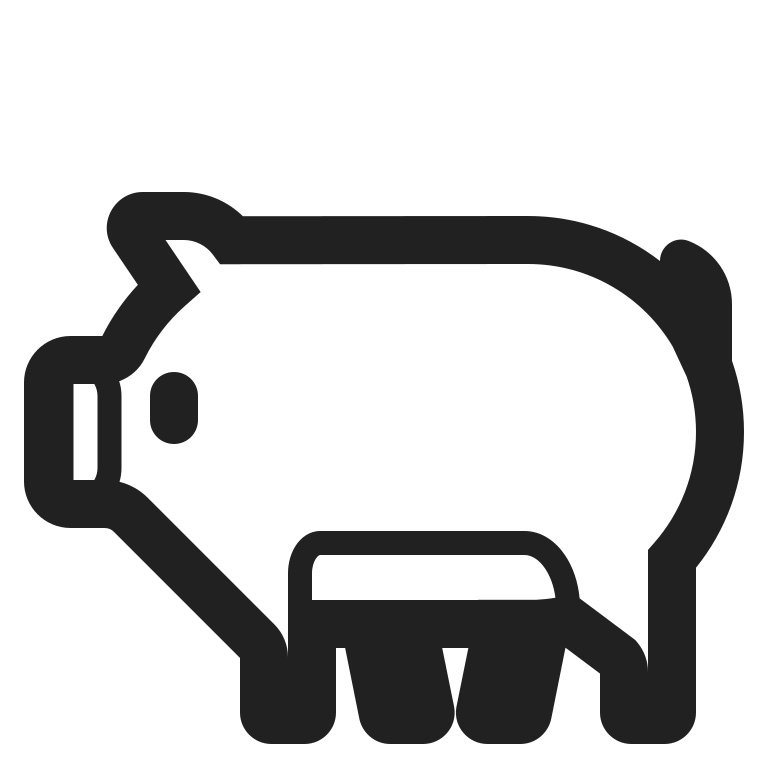
pig high contrast